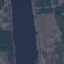
Land use / land cover: River